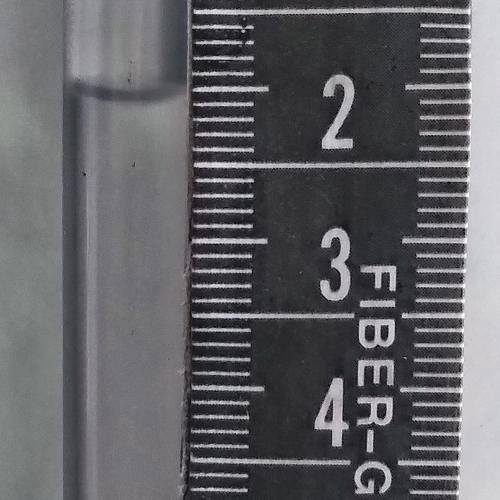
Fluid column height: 2.0 cm